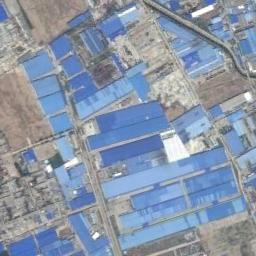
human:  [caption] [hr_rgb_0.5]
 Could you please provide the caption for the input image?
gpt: There are many buildings of different sizes in the industrial area .

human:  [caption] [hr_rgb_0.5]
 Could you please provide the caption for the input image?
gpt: Plants and roads in an industrial area .

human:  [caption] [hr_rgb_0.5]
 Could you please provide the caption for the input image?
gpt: There are many blue buildings on the industrial area .

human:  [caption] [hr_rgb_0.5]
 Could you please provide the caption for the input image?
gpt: The industrial area has lots of blue workshops of different sizes .